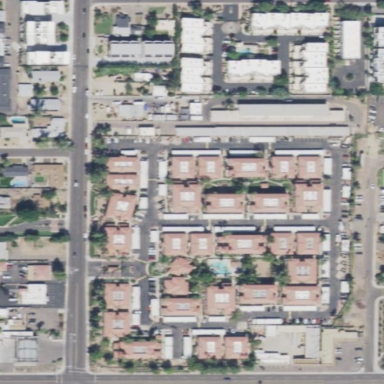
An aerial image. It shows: Residential area with apartments.